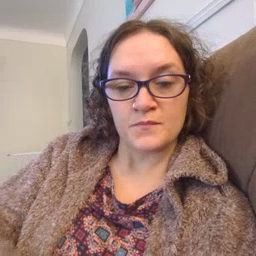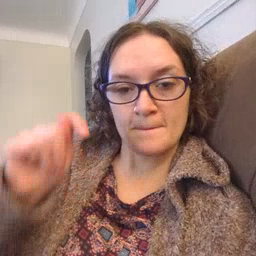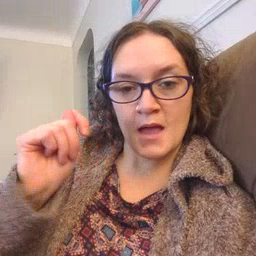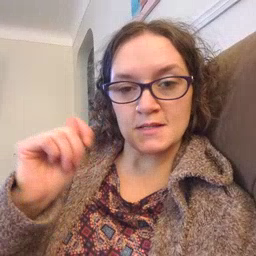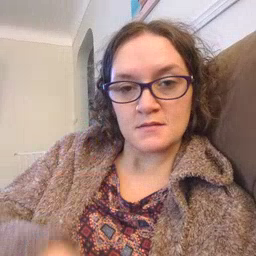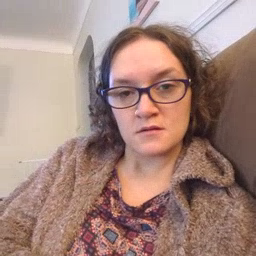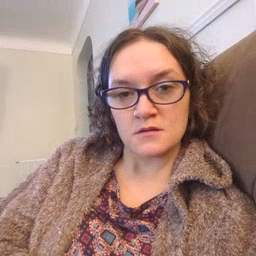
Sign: potty